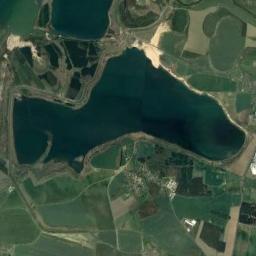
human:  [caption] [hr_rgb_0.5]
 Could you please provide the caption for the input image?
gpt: The lake in the middle is bigger than the lake above .

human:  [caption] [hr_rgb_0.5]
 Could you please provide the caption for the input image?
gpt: The two lakes lie in farmland and the water is deep green .

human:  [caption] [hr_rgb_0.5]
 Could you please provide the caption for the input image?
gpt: The lake is dark green .

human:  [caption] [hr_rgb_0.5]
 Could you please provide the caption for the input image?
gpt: An irregularly shaped blue lake surrounded by green and tan fields .

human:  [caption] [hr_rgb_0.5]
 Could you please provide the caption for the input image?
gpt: There are two lakes with many green farmlands around .